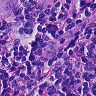
Metastatic tissue present: no